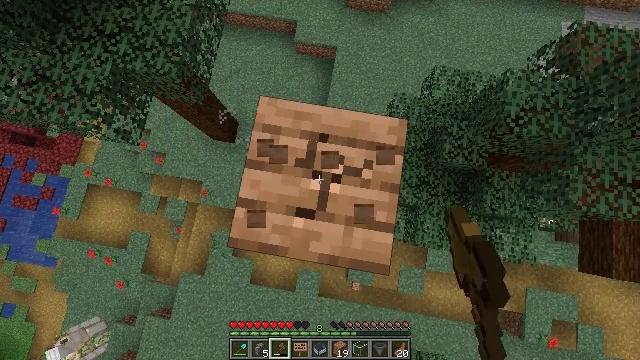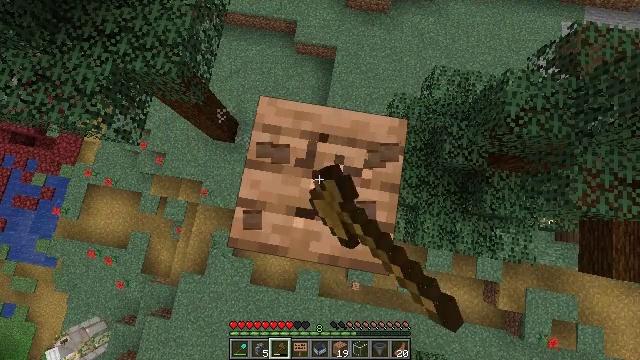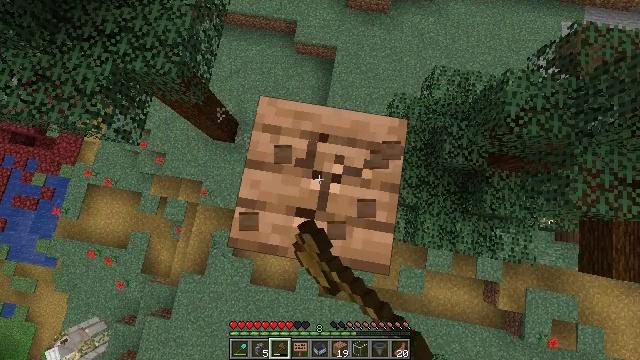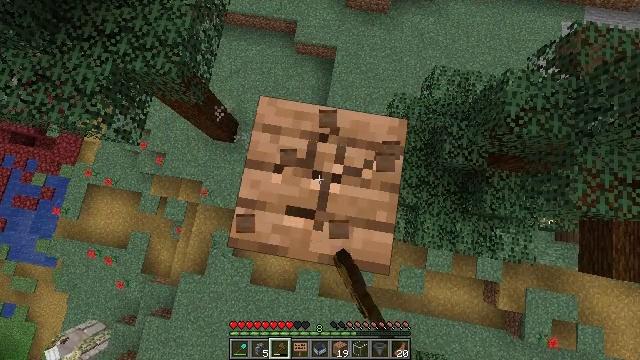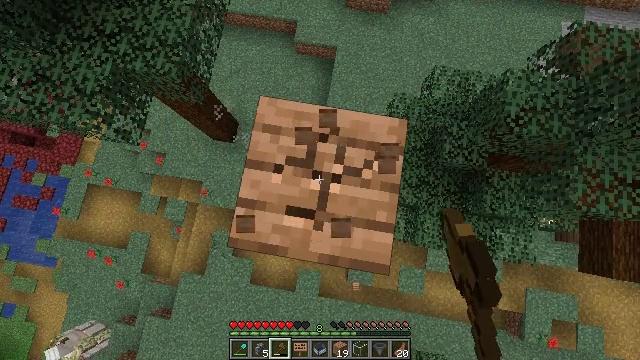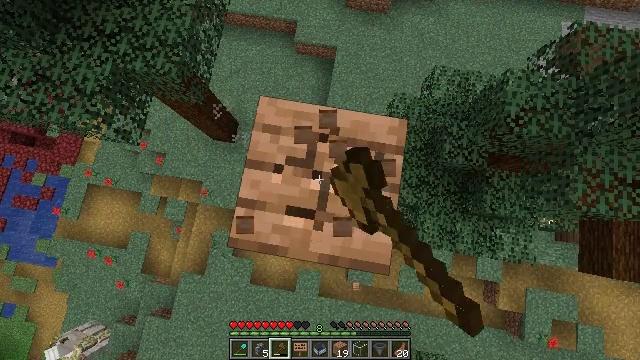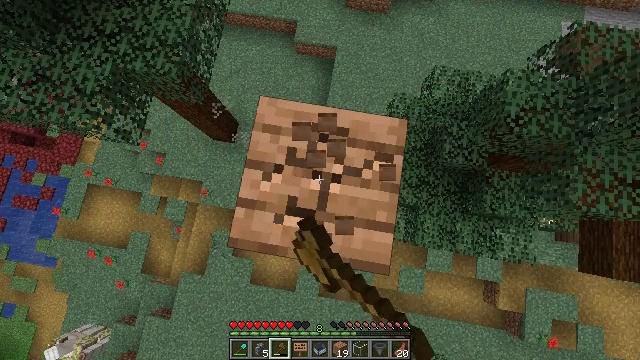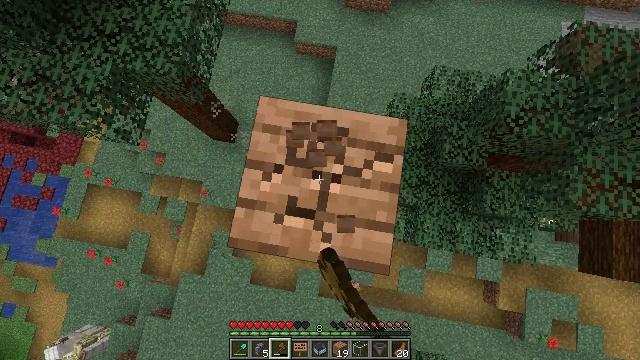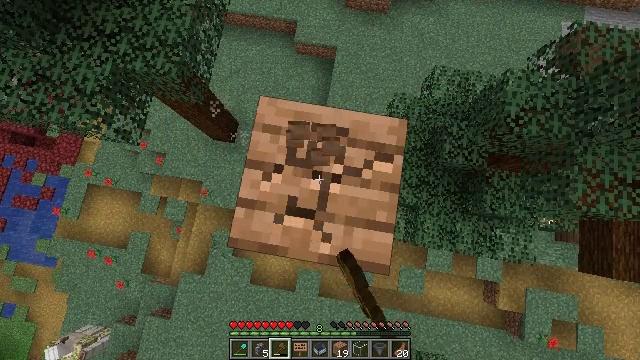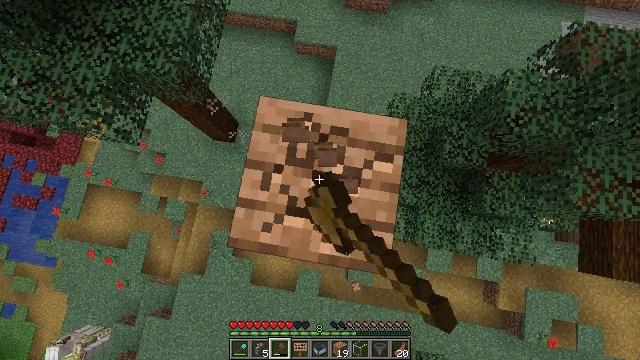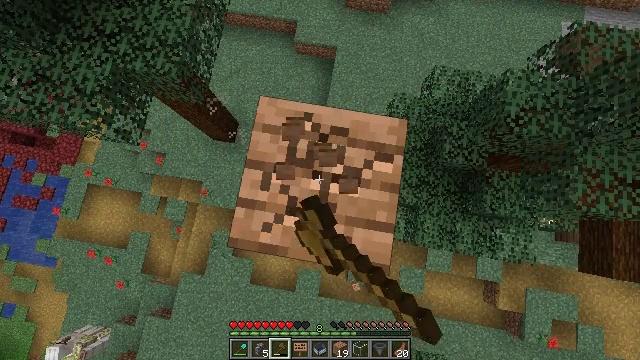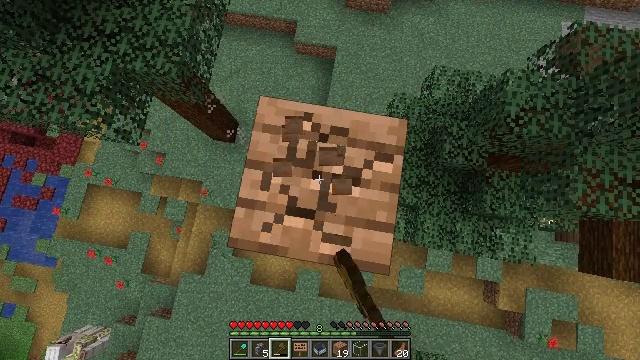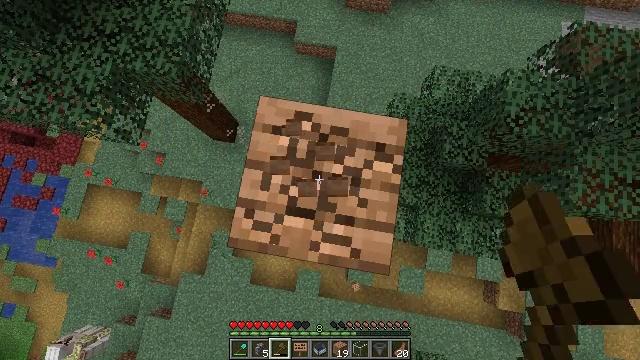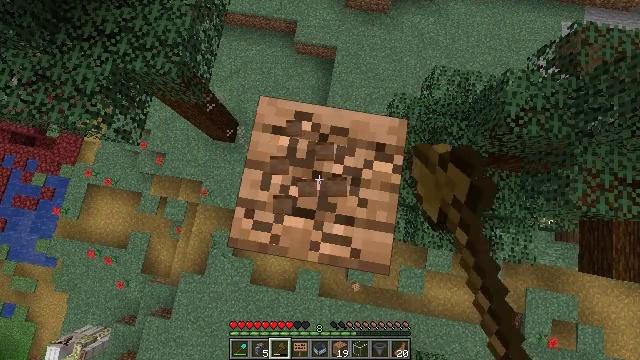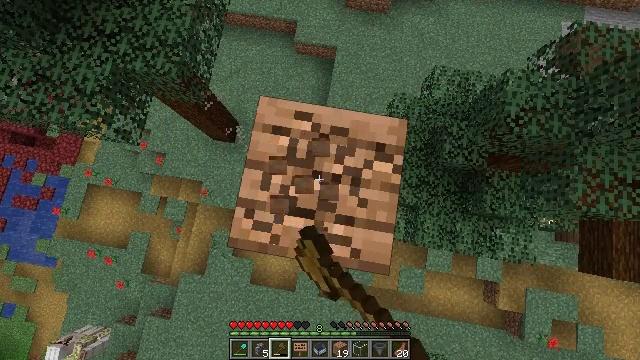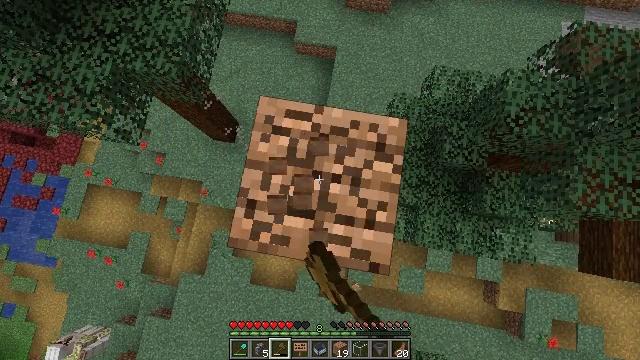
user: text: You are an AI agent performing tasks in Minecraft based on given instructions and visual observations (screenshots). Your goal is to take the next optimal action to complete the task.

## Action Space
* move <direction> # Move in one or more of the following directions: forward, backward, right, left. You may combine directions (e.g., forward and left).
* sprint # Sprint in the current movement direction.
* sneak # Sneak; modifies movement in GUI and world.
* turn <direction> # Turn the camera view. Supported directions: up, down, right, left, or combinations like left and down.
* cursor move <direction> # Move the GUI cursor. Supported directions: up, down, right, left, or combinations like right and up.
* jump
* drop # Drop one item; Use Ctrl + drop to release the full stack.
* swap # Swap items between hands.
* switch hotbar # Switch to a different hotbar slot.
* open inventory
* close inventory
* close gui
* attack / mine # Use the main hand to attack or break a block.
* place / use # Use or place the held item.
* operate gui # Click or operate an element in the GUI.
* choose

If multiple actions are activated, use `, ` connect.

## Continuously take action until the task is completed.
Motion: motion action
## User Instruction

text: Gather jungle planks for building.
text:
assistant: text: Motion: attack / mine
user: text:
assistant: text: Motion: attack / mine
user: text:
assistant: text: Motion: attack / mine
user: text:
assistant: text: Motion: attack / mine
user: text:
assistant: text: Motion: attack / mine
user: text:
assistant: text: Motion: attack / mine
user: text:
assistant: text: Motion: attack / mine
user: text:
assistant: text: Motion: attack / mine
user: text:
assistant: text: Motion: attack / mine
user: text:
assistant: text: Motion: attack / mine
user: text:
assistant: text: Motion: attack / mine
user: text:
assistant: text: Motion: attack / mine
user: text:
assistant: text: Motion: attack / mine
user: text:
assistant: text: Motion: attack / mine
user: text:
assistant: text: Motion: attack / mine
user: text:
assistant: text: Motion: attack / mine
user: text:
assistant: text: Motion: attack / mine
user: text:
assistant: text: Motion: attack / mine
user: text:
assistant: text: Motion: attack / mine
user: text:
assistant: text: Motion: attack / mine
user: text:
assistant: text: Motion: attack / mine
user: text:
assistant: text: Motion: attack / mine
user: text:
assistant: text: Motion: attack / mine
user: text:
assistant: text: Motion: attack / mine
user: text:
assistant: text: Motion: attack / mine
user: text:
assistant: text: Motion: attack / mine
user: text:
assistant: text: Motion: attack / mine
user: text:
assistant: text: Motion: attack / mine
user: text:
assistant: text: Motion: attack / mine
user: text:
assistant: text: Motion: attack / mine